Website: slack
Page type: newsletter-management
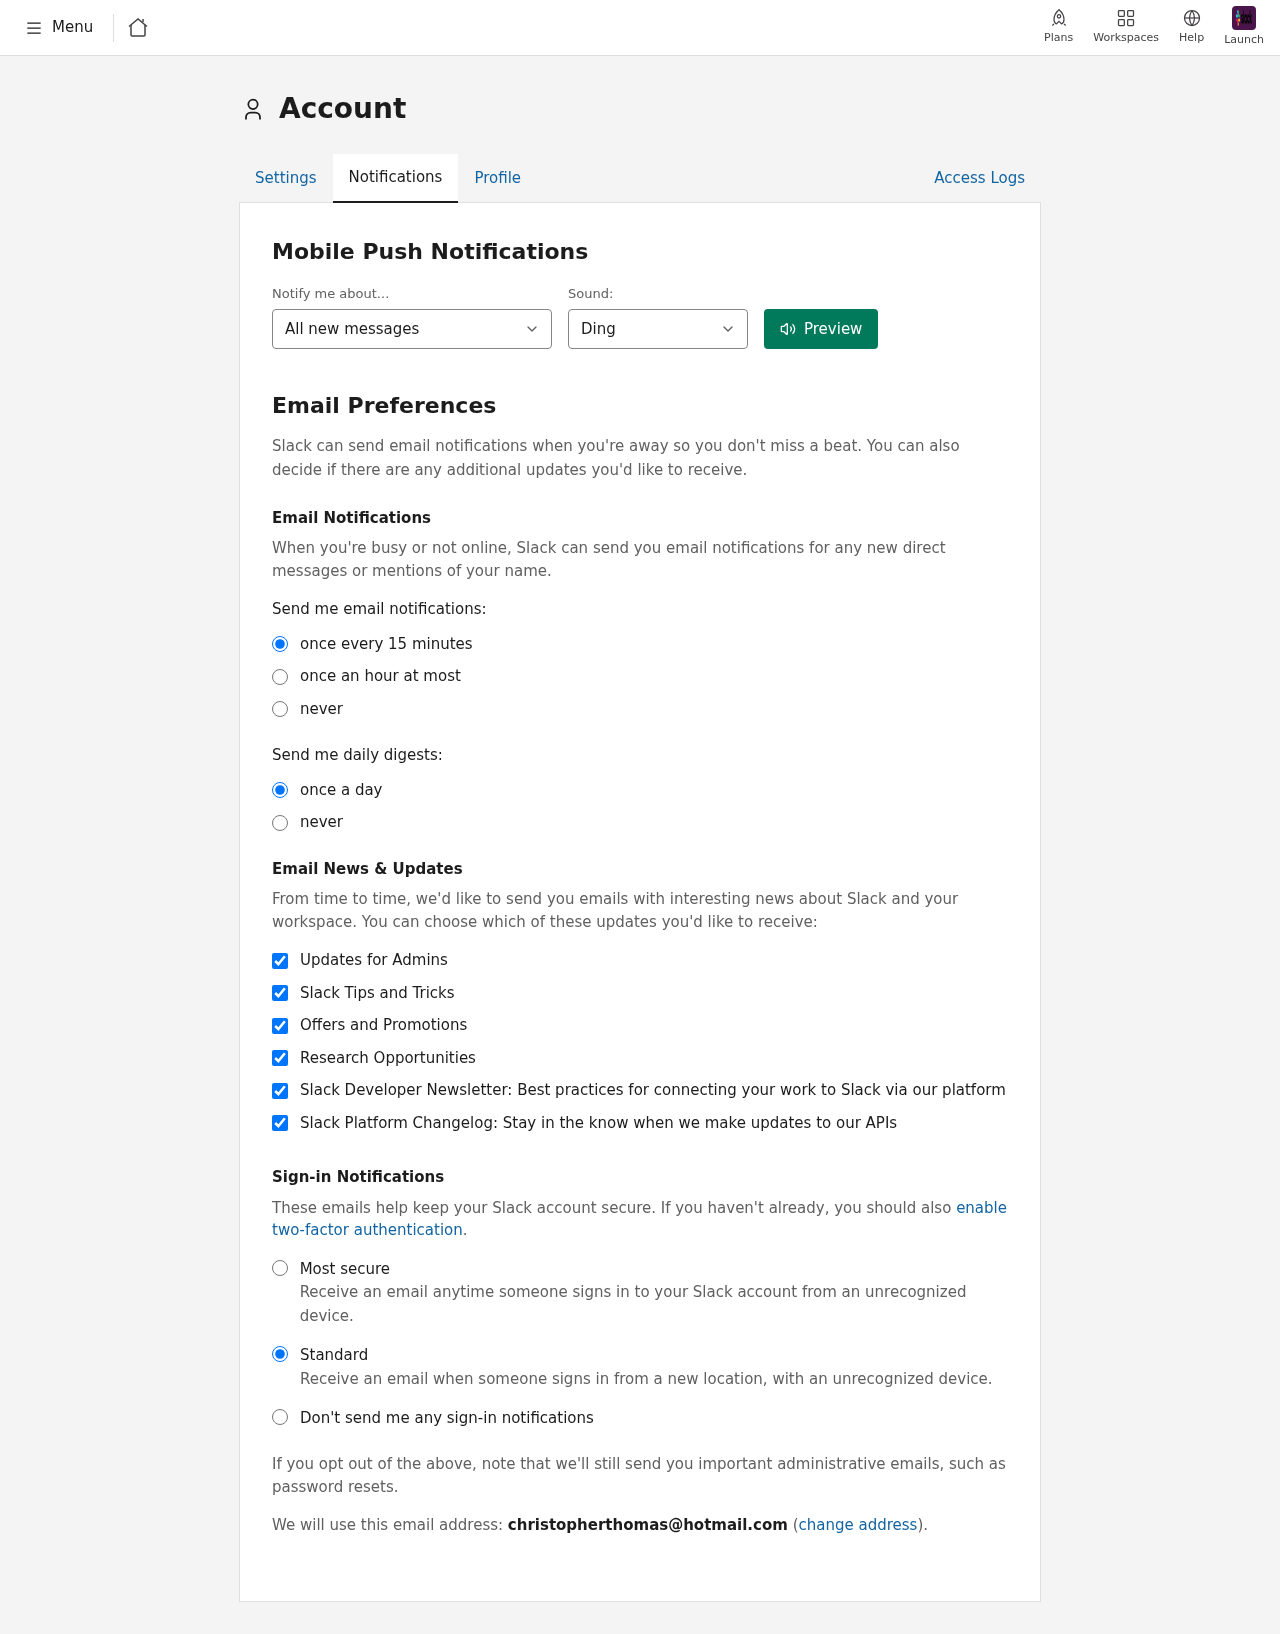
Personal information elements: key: PII_EMAIL
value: christopherthomas@hotmail.com